Question: I am using virtual machine VirtualBox

Now, I need to limit bandwith. I have 2 Virtual Machines running. One is just for fun. One is for important database access. I need to tell the "fun machine" to just use bandwith on network with less priority if the "database machine" is not using maximum of the bandwith.
I read <URL>
But I am working on Windows.
Would be great if you have any suggestions.
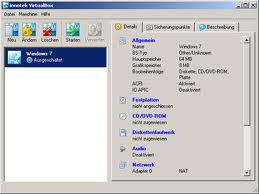
Answer: Starting with VirtualBox 4.2, the networking subsystem has support for limiting the maximum bandwidth of a connection. There isn't a graphical user interface for the commands yet so you will have to use the 'VBoxManage' command line to manage the settings. From the manual:
'''
VBoxManage bandwidthctl "VM name" add Limit --type network --limit 20m
VBoxManage modifyvm "VM name" --nicbandwidthgroup1 Limit
VBoxManage modifyvm "VM name" --nicbandwidthgroup2 Limit
'''
Important Note: VirtualBox only limits outbound traffic from the VM. It does not limit incoming bandwidth. Additional information can be found in the VirtualBox manual, chapter 6 - Virtual Networking: <URL>
This really is kind of a difficult situation - neither VirtualBox or Windows provide a supported, native way to handle traffic management like you have requested. The good news is that the VirtualBox team is working on a solution to your problem - you may have noticed in recent releases they have added in proper support for CPU usage controls. Hopefully something in the 4.1 or later releases will have the feature you desire.
So what can you do in the mean time? I would suggest looking at programs like <URL> that you can run your Window 7 "fun" guest. You will be able to configure all sorts of limits to ensure it doesn't disrupt your overall network access.